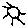
Label: sun